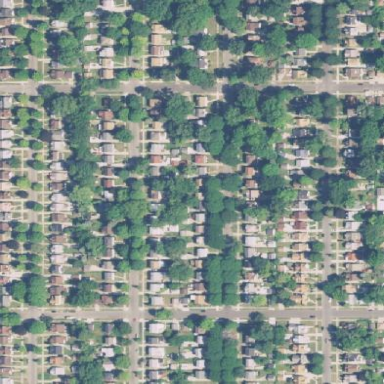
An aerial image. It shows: Residential area composed of single-family homes.